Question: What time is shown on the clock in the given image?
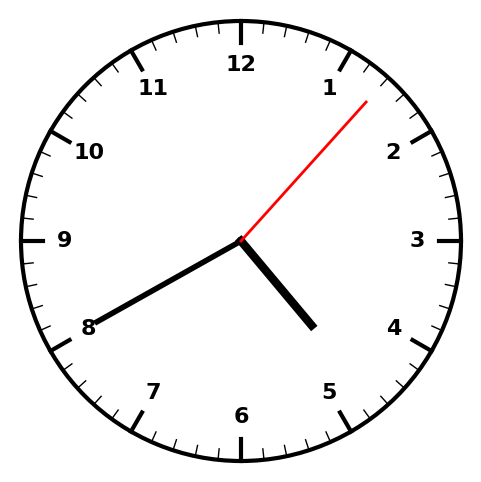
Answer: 04:40:07